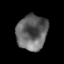
Tissue: prostate
Cell type: T cells
Senescence score: 0.3521
Nuclear area (px): 1063
Mean DAPI intensity: 99.503